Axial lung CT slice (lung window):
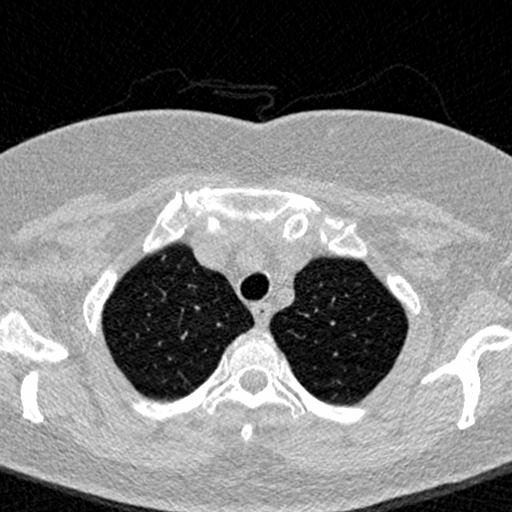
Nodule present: yes
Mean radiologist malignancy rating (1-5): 1